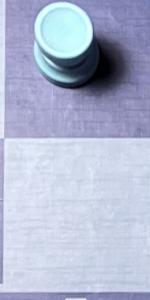
Label: Empty